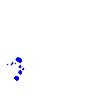
Particle: proton